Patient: sex M, age 60
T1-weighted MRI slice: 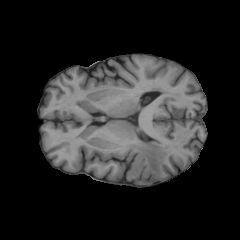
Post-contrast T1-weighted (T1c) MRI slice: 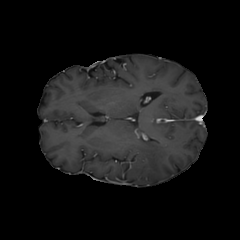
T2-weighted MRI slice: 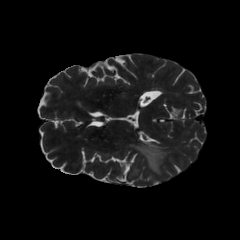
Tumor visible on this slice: yes
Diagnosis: Glioblastoma, IDH-wildtype
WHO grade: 4